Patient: sex F, age 54
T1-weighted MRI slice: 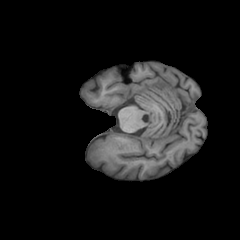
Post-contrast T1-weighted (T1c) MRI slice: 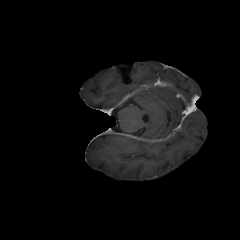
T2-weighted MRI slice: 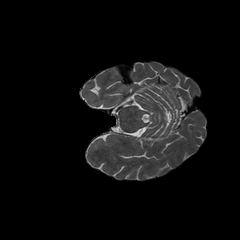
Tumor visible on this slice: no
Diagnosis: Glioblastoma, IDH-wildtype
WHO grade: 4